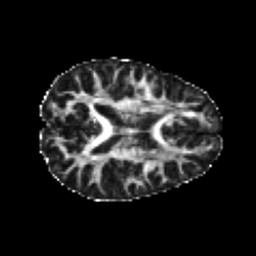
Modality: FA
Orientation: axial
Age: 22
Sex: female
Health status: healthy
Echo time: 0.074 s